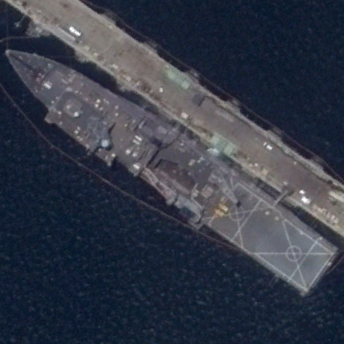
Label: combat